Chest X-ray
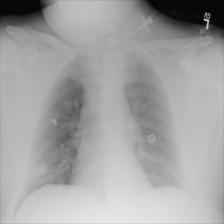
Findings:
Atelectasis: negative
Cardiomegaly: negative
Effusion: negative
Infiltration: negative
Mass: negative
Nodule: negative
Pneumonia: negative
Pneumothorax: negative
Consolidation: negative
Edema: negative
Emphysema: negative
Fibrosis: negative
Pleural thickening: negative
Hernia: negative